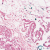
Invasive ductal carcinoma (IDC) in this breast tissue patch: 0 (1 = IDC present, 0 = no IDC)